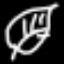
Label: leaf